Interaction volume radius: 10 \u00c5
Interaction volume height: 20 \u00c5
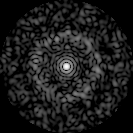
Disorder parameter: 0.8366